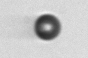
Label: bead